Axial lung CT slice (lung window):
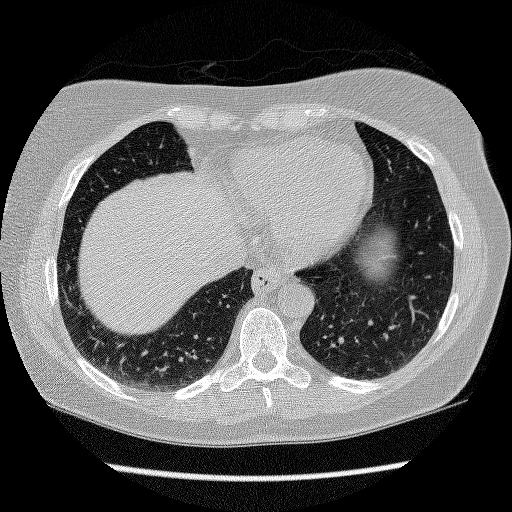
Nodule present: no